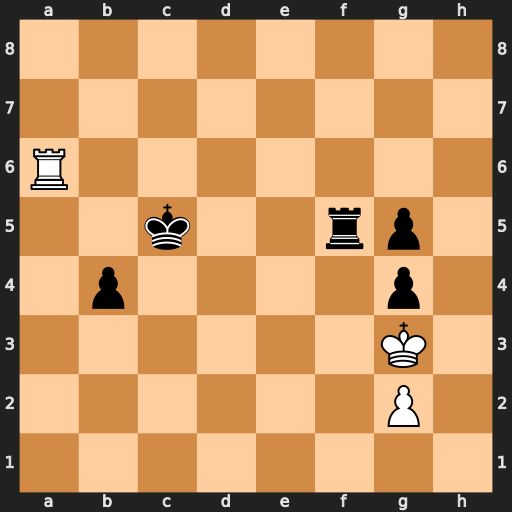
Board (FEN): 8/8/R7/2k2rp1/1p4p1/6K1/6P1/8
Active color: w
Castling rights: -
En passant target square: -
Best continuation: Ra5+ Kd4 Rxf5